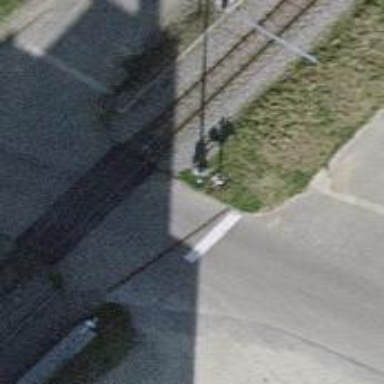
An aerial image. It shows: Full barrier level crossing along the railway.